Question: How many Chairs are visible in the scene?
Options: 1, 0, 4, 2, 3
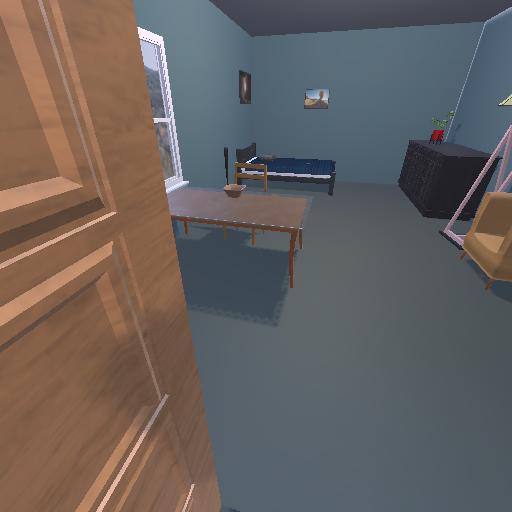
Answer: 1